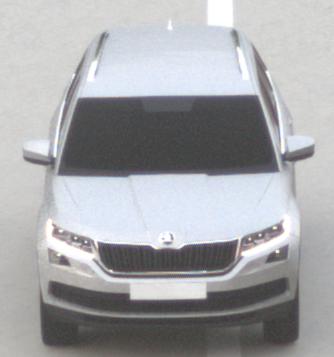
Make: Skoda
Model: Kodiaq 1.4 TSI
Detailed model: Kodiaq
Model produced from: 2017/03
Model produced until: 2018/05
Doors: 5
Color: white
Road condition: dry road
Daytime: sunrise or sunset
Contrast: low contrast